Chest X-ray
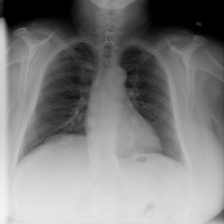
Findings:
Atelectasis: positive
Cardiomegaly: negative
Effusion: negative
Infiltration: negative
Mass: negative
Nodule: positive
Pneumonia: positive
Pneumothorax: negative
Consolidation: negative
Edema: negative
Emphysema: negative
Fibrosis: negative
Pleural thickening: negative
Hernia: negative